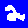
Digit: 2